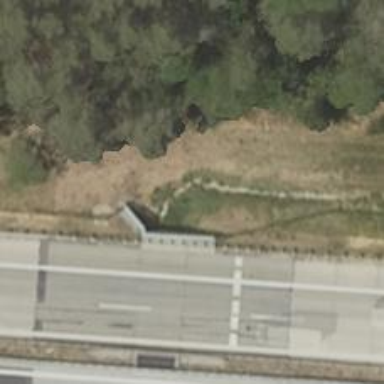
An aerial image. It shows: Tunnel.